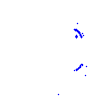
Particle: kaon